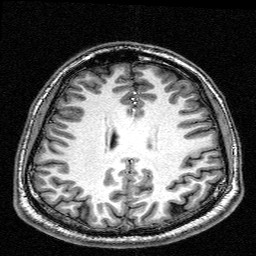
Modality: T1w
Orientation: coronal
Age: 20
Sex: male